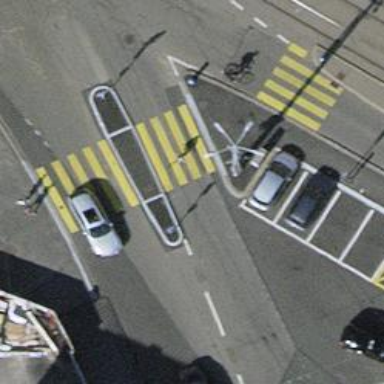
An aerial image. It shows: Uncontrolled zebra crossing with island. The crossing is marked with zebra stripes.